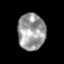
Tissue: skin
Cell type: Epithelial cells
Senescence score: 0.2433
Nuclear area (px): 990
Mean DAPI intensity: 153.979